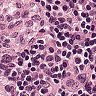
Metastatic tissue present: no